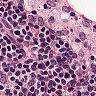
Metastatic tissue present: no